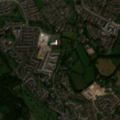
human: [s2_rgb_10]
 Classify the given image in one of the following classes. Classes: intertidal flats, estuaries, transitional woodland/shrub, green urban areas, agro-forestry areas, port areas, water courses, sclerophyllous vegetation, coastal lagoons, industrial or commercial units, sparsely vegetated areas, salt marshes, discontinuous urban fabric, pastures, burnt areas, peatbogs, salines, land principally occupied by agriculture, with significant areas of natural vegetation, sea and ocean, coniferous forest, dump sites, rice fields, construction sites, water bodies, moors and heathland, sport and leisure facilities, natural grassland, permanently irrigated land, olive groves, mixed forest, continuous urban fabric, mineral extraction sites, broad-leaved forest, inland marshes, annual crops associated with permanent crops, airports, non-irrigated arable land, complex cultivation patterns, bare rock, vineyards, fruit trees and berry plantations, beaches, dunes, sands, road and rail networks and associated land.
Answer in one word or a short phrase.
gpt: discontinuous urban fabric, pastures, land principally occupied by agriculture, with significant areas of natural vegetation, coniferous forest